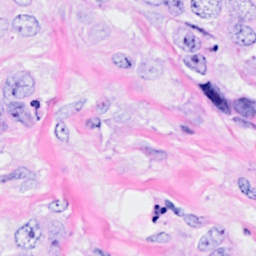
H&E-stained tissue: Breast